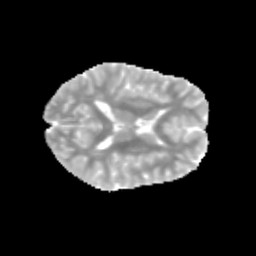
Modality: MD
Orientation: axial
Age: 13
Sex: female
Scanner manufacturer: siemens
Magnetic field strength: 3 T
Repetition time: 3.8 s
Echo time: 0.07 s